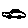
Label: car